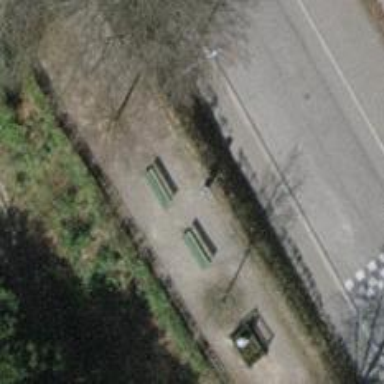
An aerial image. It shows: Bench.